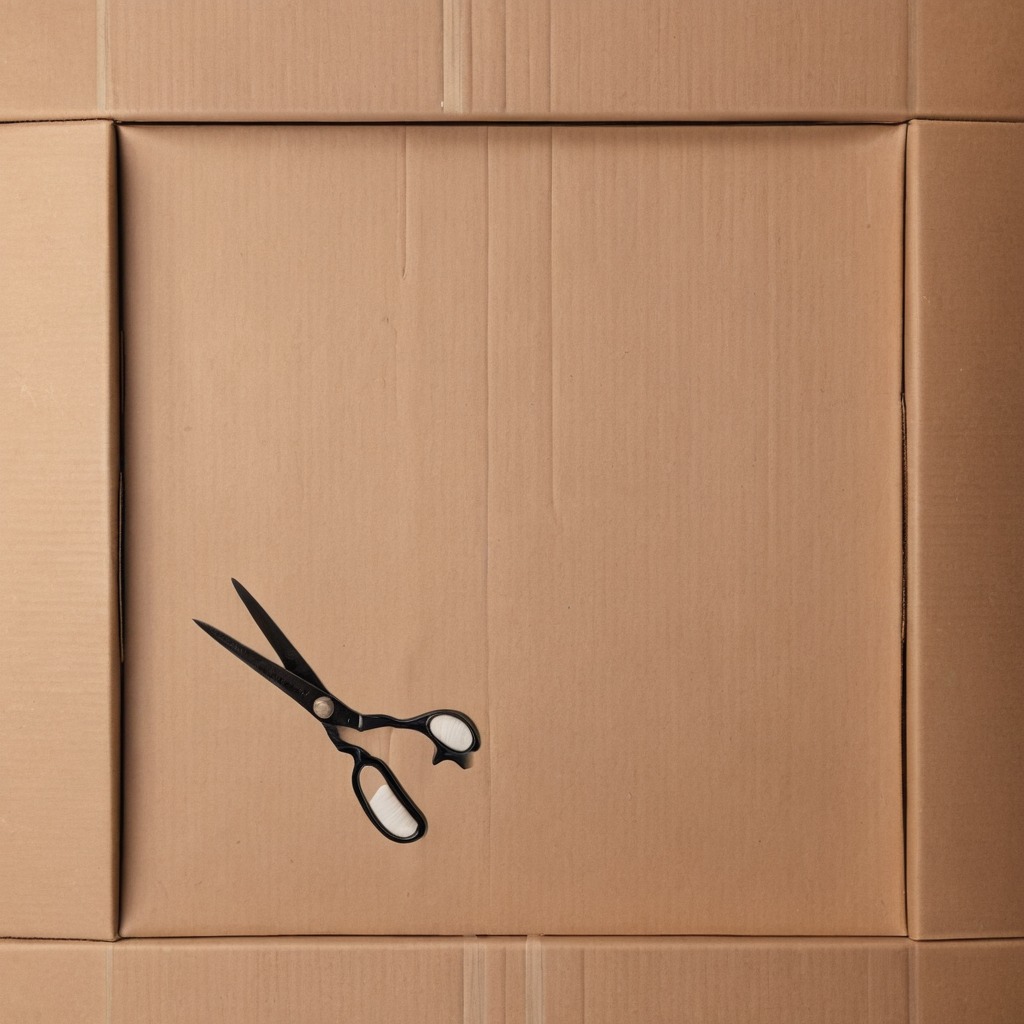
A scissor is lying on the cardboard box surface in an outdoor workshop during daytime bright natural light soft shadows slightly creased but